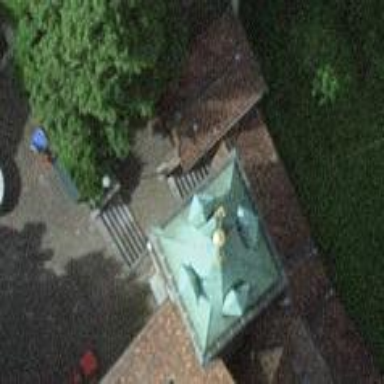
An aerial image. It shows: Bell tower with pyramidal roof shape.